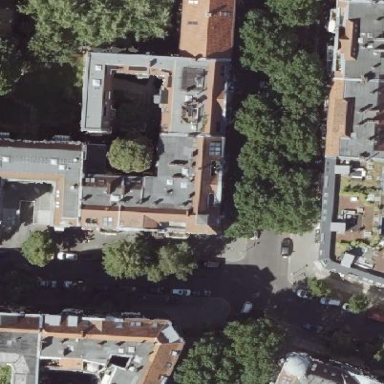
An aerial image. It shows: Building consisting of apartments with double saltbox roof shape.